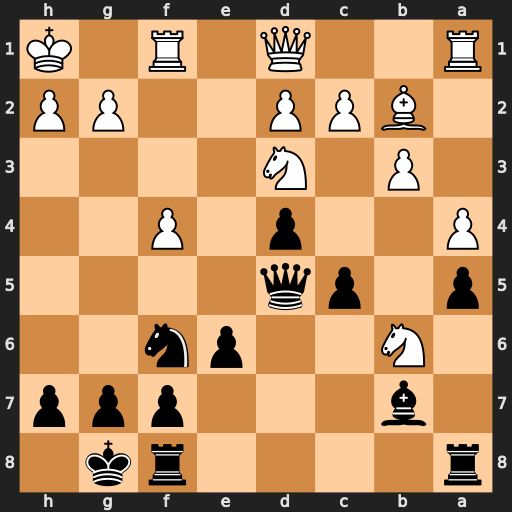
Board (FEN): r4rk1/1b3ppp/1N2pn2/p1pq4/P2p1P2/1P1N4/1BPP2PP/R2Q1R1K
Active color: b
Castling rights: -
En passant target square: -
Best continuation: Qxg2#